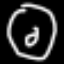
Label: donut